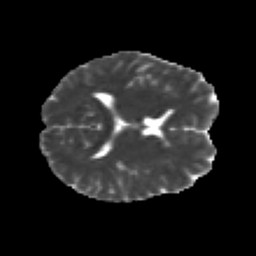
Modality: MD
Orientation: axial
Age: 27
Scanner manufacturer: siemens
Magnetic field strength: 3 T
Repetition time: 2.2 s
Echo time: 0.084 s